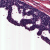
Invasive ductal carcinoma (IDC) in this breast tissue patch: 0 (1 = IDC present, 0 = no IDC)